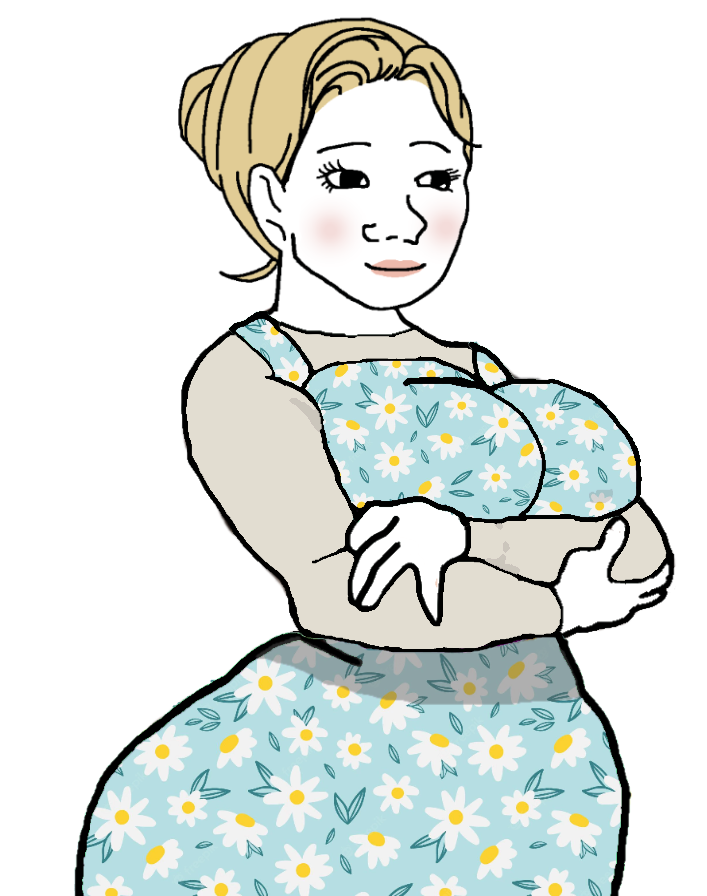
Label: 5_Trad_Wife